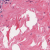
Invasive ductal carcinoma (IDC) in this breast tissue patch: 0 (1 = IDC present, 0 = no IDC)